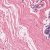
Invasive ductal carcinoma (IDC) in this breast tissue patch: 0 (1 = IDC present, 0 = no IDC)